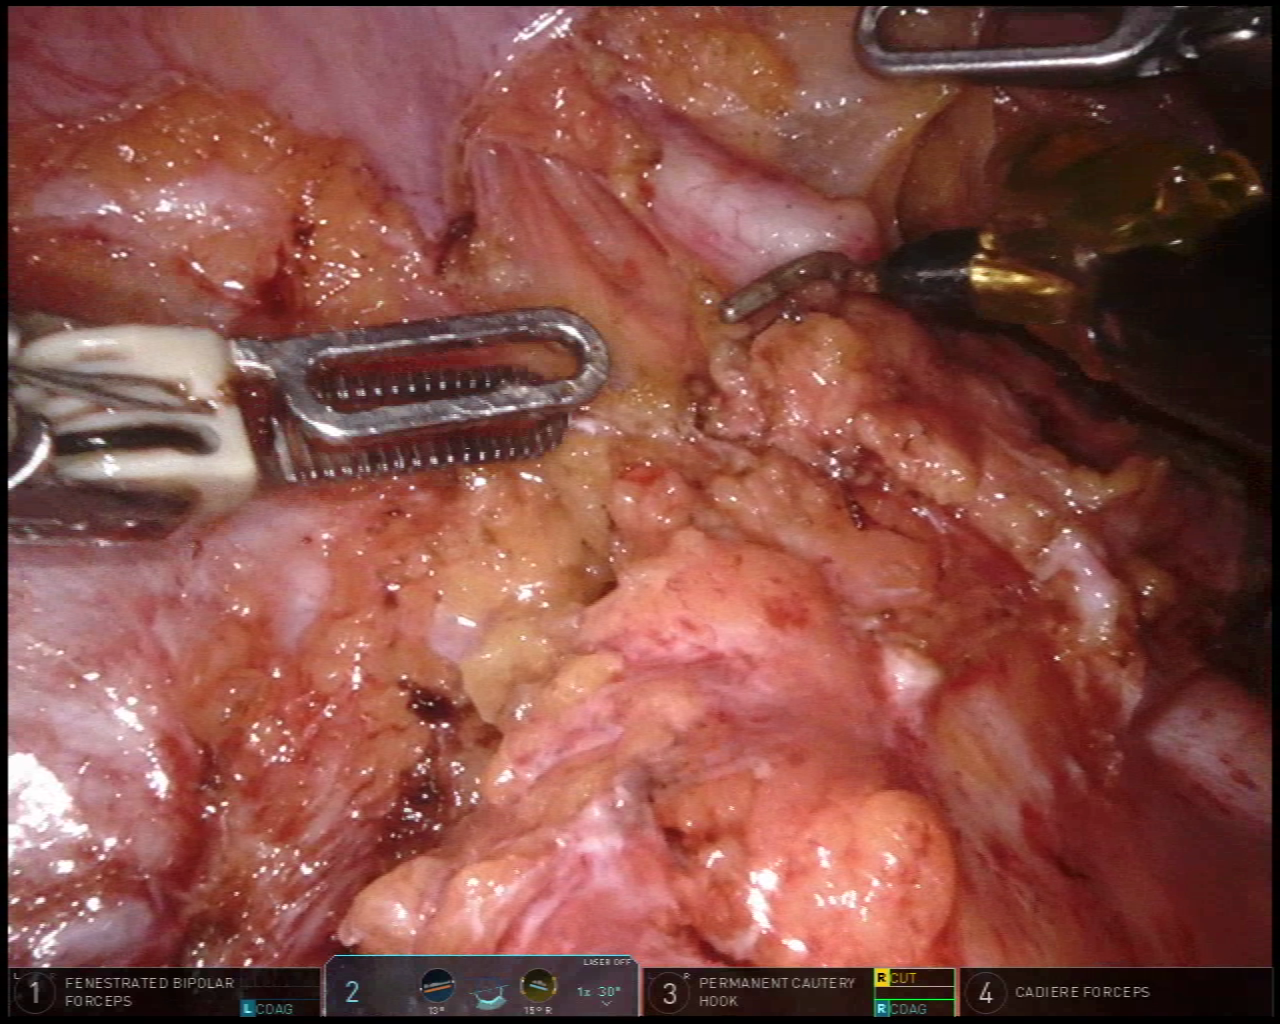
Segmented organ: ureter
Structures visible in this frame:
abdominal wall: yes
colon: yes
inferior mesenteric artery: no
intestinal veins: no
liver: no
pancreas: no
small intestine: no
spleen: no
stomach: no
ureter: yes
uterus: no
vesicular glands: no